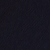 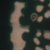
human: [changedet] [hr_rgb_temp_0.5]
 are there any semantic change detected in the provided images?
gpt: Many new artificial islands are present in the sea.